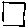
Label: square